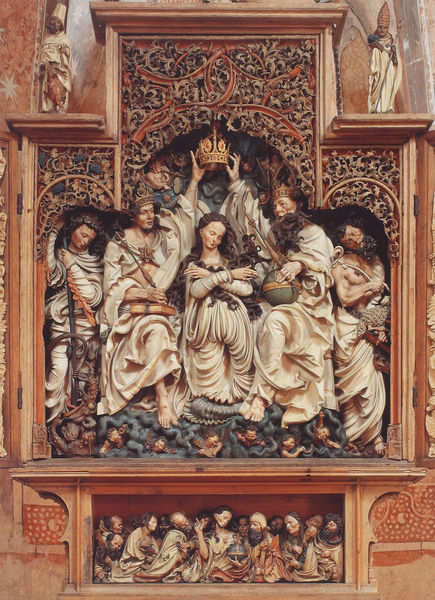
Titel: Hochaltar der Filialkirche St. Michael in Niederrotweil am Kaiserstuhl
Künstler: H. L. Meister
Standort: Niederrotweil am Kaiserstuhl, Filialkirche St. Michael (EU - D - BW)
Schlagwörter: wasser, menschen, frau, männer, bart, kirche, personen, krone, engel, stab, buch, schnitzerei, tiara